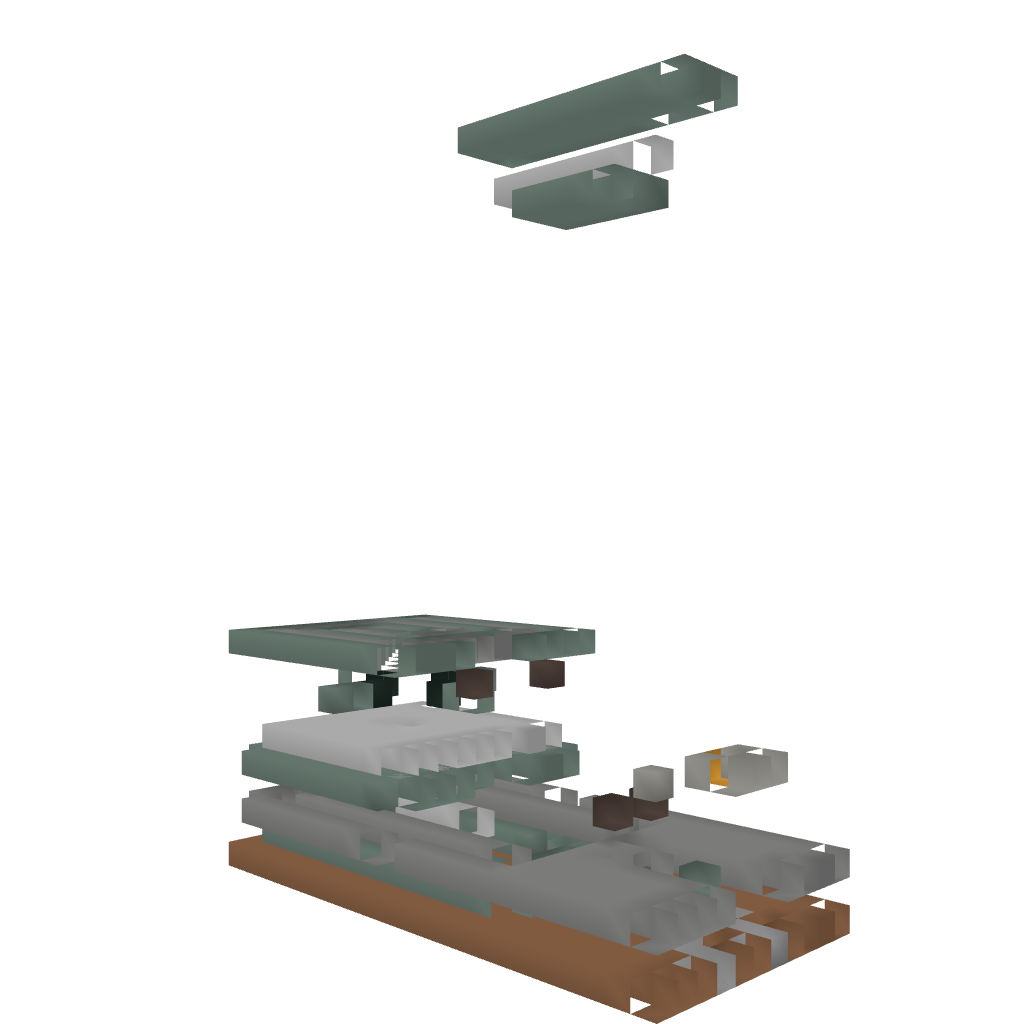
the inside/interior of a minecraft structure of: Monsters/XP Trap